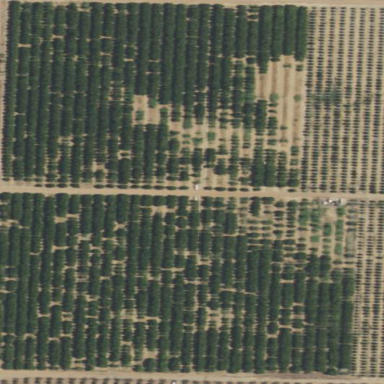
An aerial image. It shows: Orange orchard with rows of vibrant orange trees.